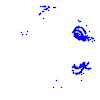
Particle: kaon